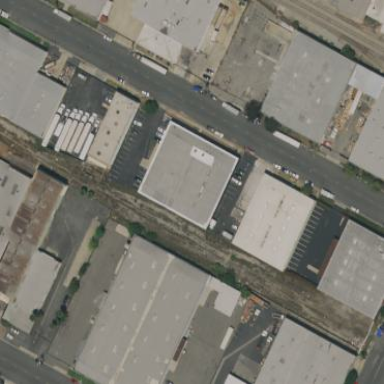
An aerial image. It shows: Warehouse building.